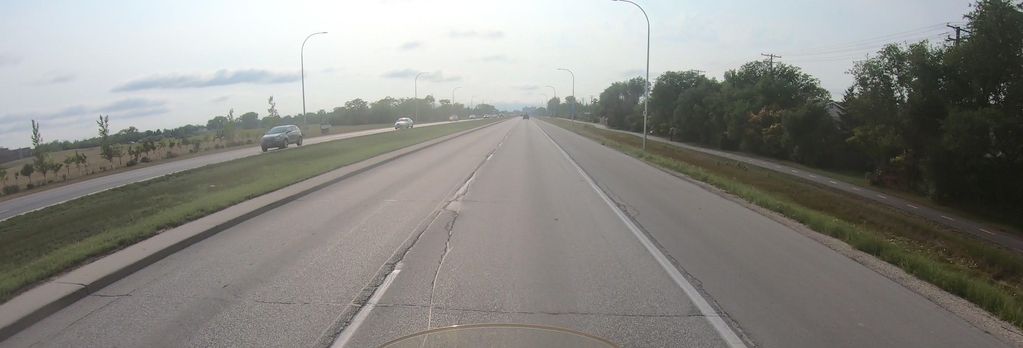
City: winnipeg